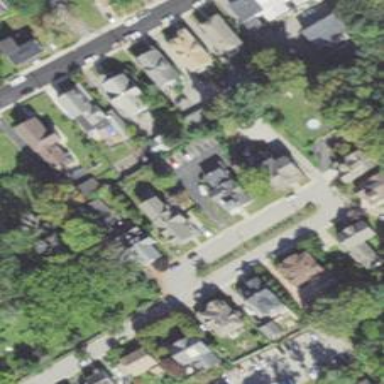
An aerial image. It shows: Residential driveway used as service road.